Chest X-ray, PA view. Patient: 35 years old, sex F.
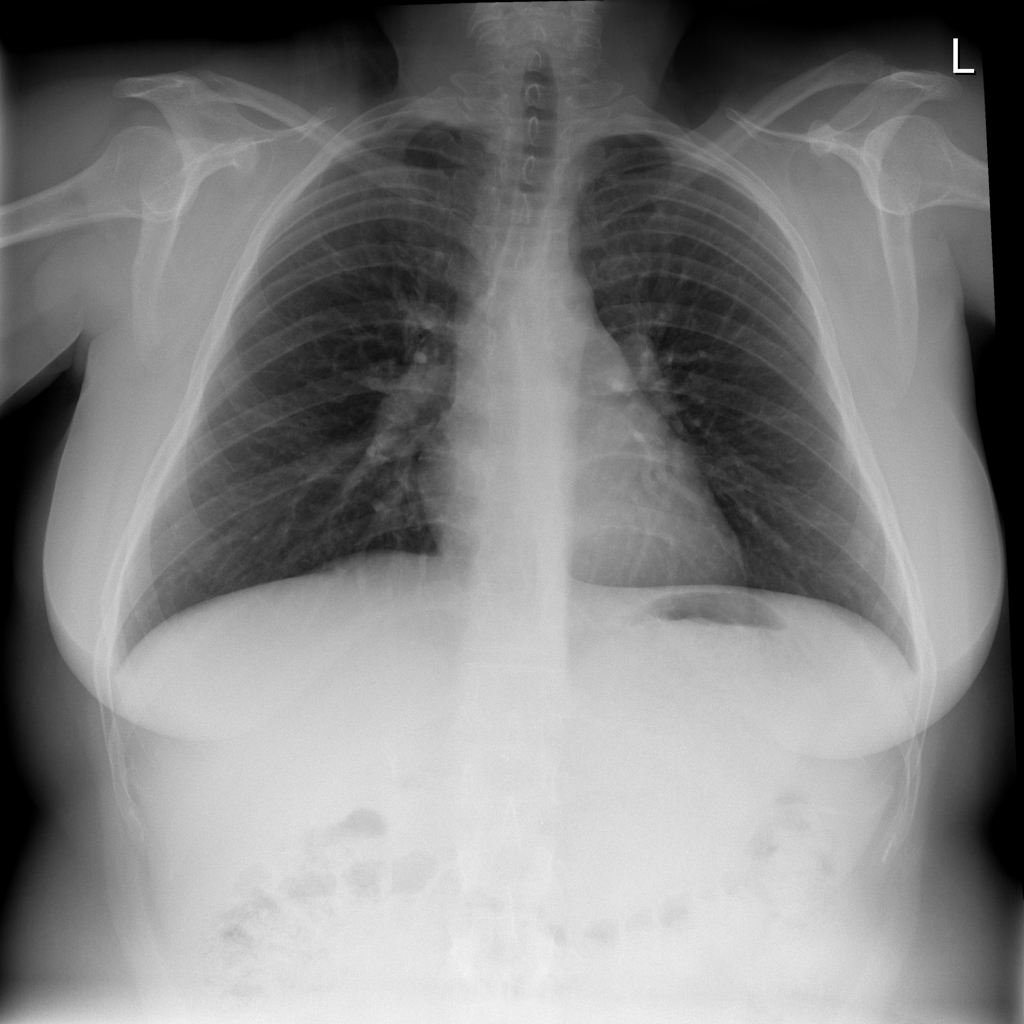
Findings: No Finding